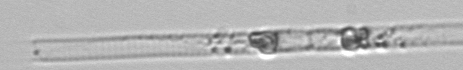
Label: Dactyliosolen_blavyanus